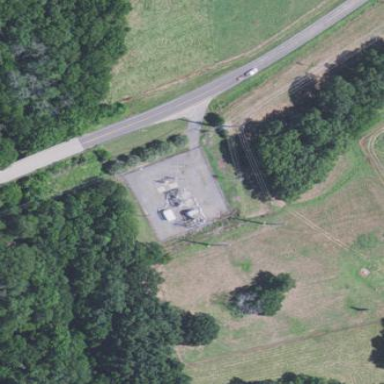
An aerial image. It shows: Distribution power substation secured by fence.